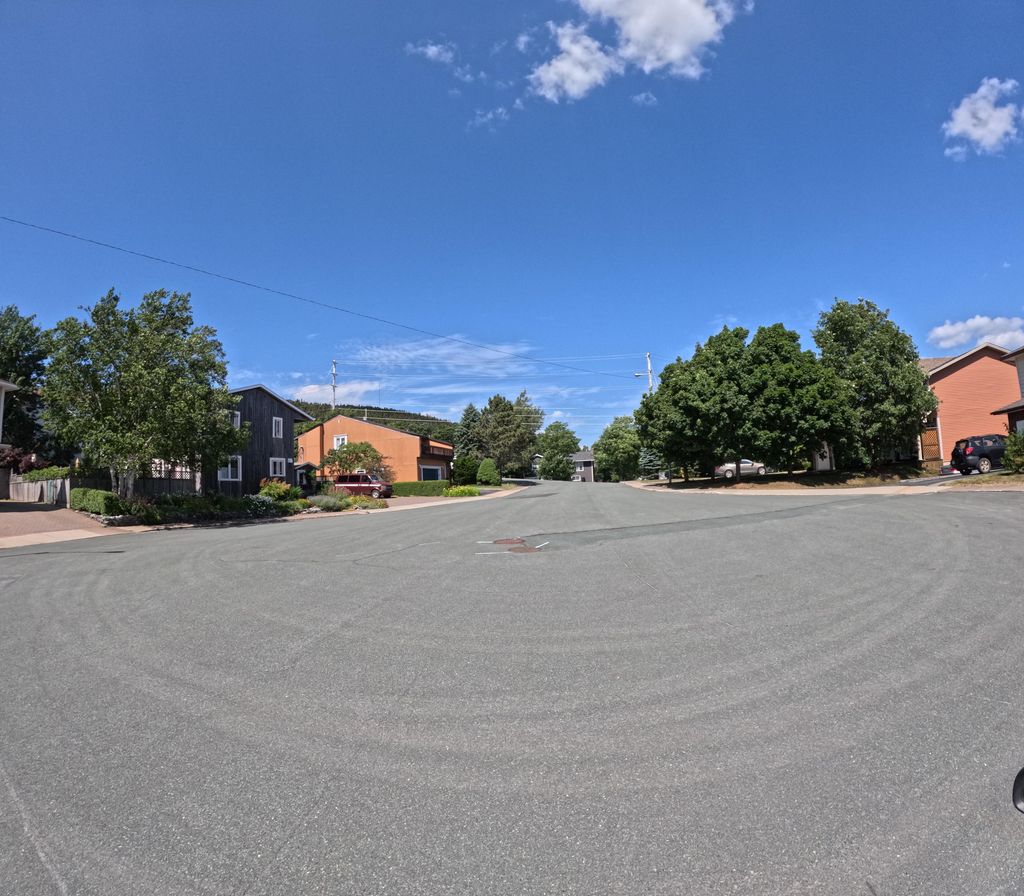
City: st_johns